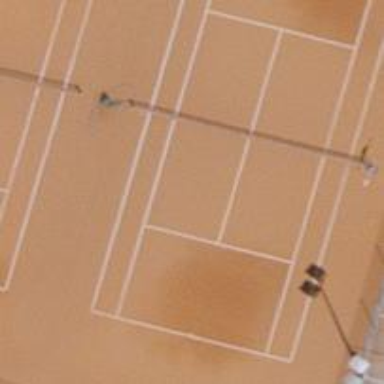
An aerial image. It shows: Tennis court on pitch designated for leisure land.